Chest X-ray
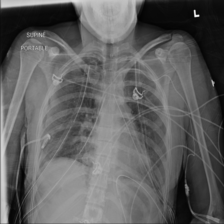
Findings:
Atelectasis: negative
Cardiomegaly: negative
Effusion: negative
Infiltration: negative
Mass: negative
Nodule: negative
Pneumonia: negative
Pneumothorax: positive
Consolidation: negative
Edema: negative
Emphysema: negative
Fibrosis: negative
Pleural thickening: negative
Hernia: negative